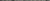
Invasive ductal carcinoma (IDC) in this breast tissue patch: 0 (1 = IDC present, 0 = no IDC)